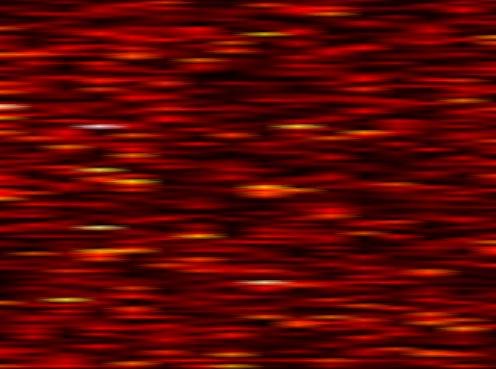
Label: FBMC